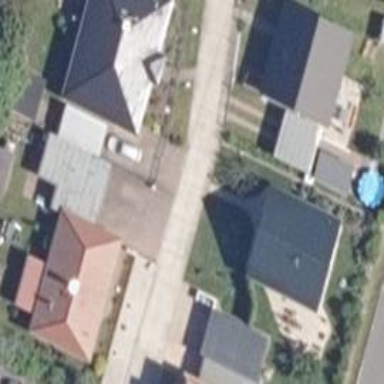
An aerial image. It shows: Living street.